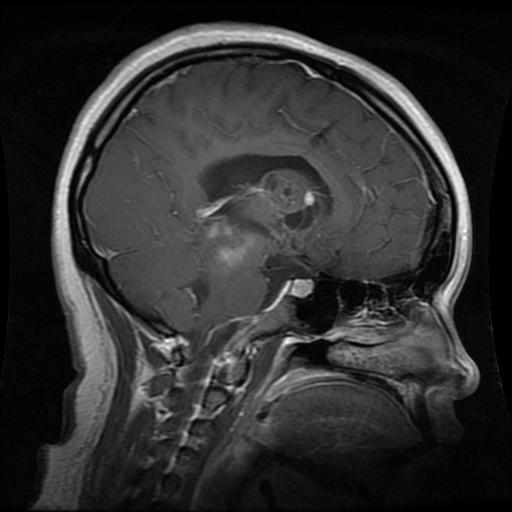
Label: glioma